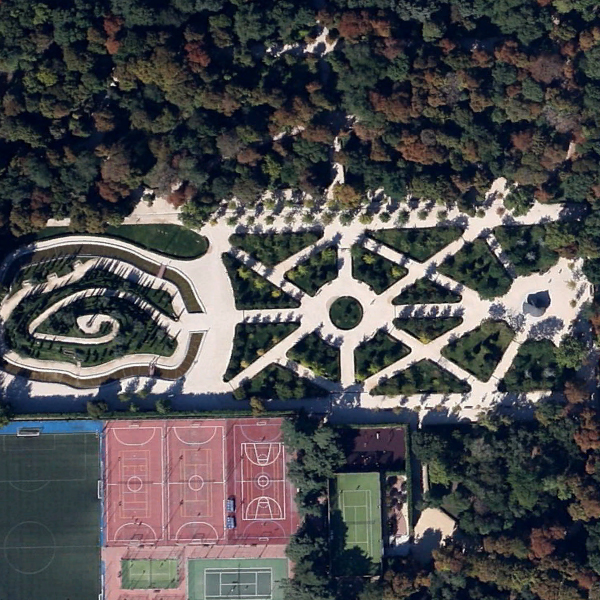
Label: Square